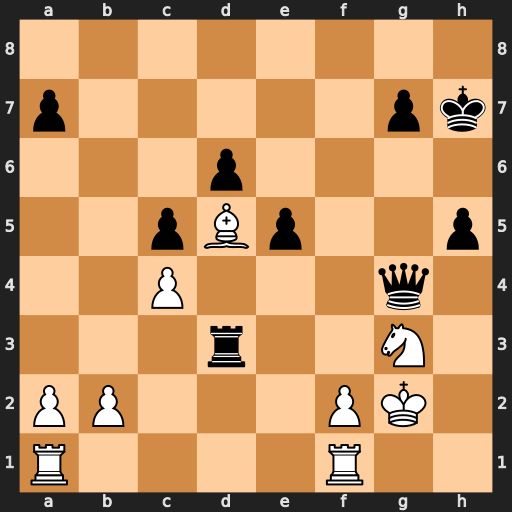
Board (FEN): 8/p5pk/3p4/2pBp2p/2P3q1/3r2N1/PP3PK1/R4R2
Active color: w
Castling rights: -
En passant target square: -
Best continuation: Be4+ Kg8 Bxd3